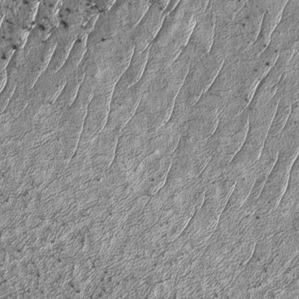
Label: frost